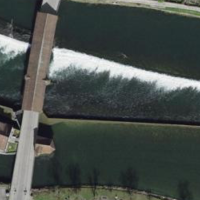
EUNIS habitat code: 15
Species observed at this site:
Ficus carica
Larus michahellis
Mergus merganser